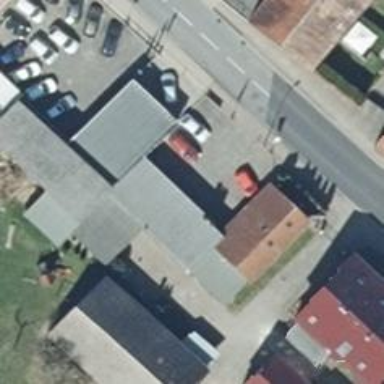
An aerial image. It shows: Car repair shop.